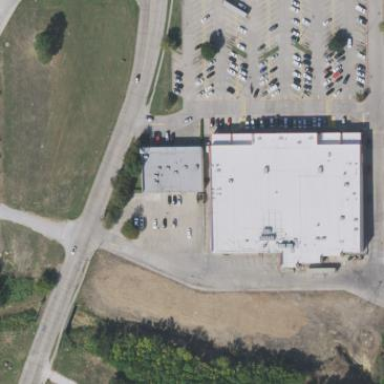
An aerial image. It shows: Retail building.